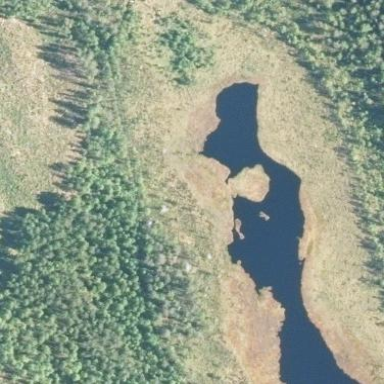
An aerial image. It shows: Lake with natural water.